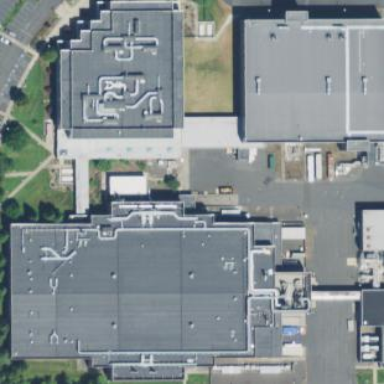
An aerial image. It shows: Industrial office building painted white.